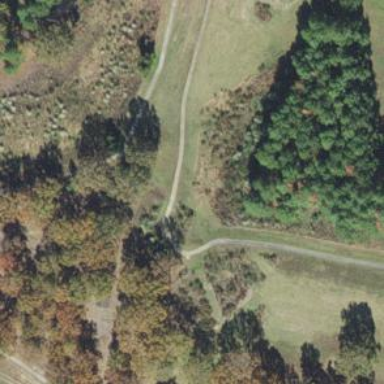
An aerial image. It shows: Path used for both walking and golf.